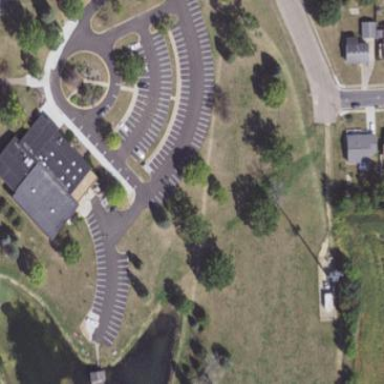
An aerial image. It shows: Parking area.